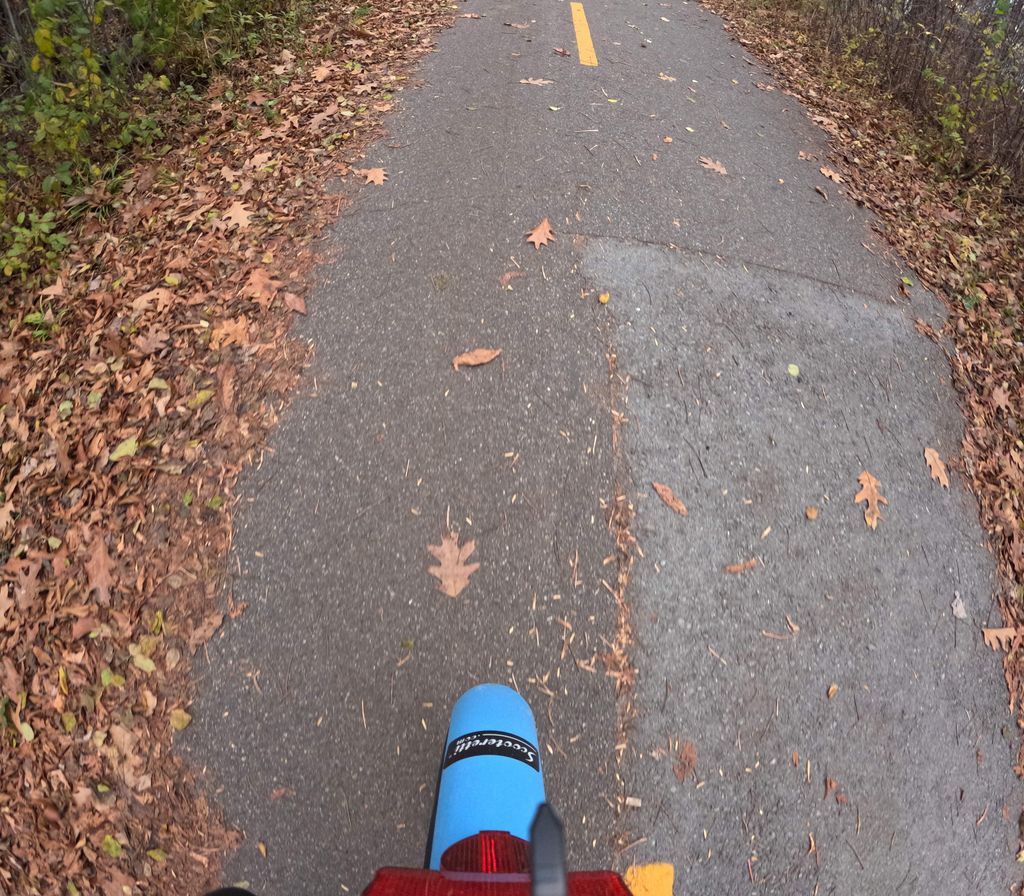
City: ottawa-gatineau